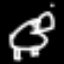
Label: frog